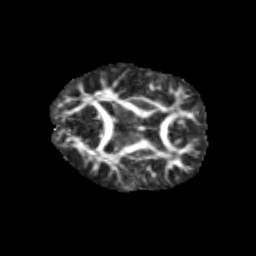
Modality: FA
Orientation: axial
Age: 12
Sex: male
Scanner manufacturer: siemens
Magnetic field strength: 3 T
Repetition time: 3.8 s
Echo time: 0.07 s